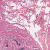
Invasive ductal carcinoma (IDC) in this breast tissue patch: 0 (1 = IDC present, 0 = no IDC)